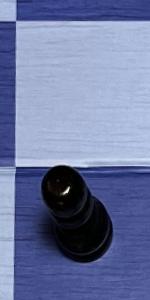
Label: Pawn_Black